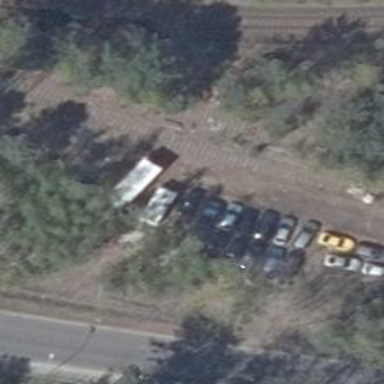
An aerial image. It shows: Abandoned railway yard is depicted.